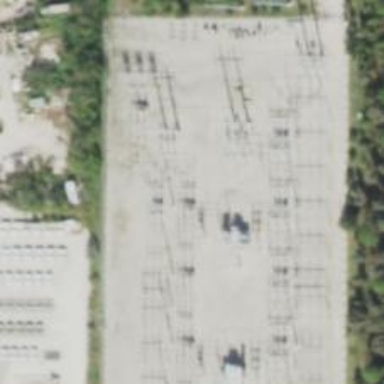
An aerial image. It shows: Switch used for power control.